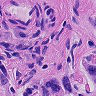
Metastatic tissue present: yes